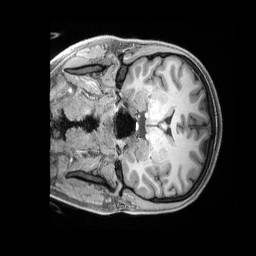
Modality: T1w
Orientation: coronal
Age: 21
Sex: female
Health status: healthy
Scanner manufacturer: siemens
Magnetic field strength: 3 T
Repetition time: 2.4 s
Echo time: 0.00228 s